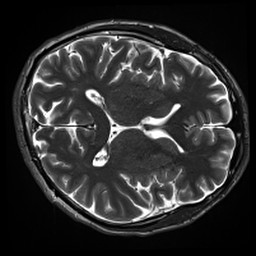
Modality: inplaneT2
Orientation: axial
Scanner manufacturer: siemens
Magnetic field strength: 3 T
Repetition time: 11 s
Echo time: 0.059 s